問題: AB;BC=1:2である長方形ABCDの外側に、辺ADを一辺とする正三角形ADEをつくります。また、線分ADを直径として直線BCに接する半円弧をΩとします。線分AE、DEの中点をそれぞれM、Nとし、線分BMとΩの交点をPとすると、線分PNの長さが6となりました。このとき五角形ABCDEの面積はいくつですか。
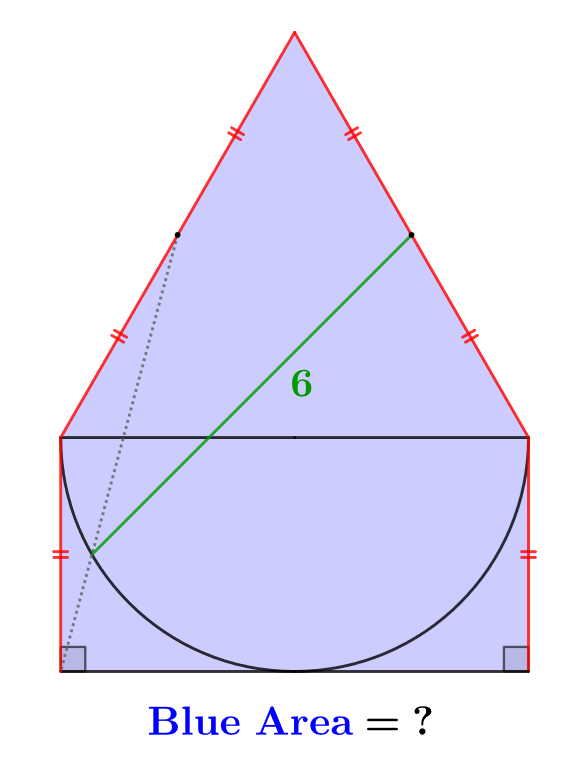
解答: 点Mに関して点Bと対称な点をXとすると、対称性からXは点Nに関して点Cと対称な点である。また、三角形XBCは頂角30°、XB=XC=12の二等辺三角形であり、求める面積は三角形XBCの面積に等しいから解答は36。
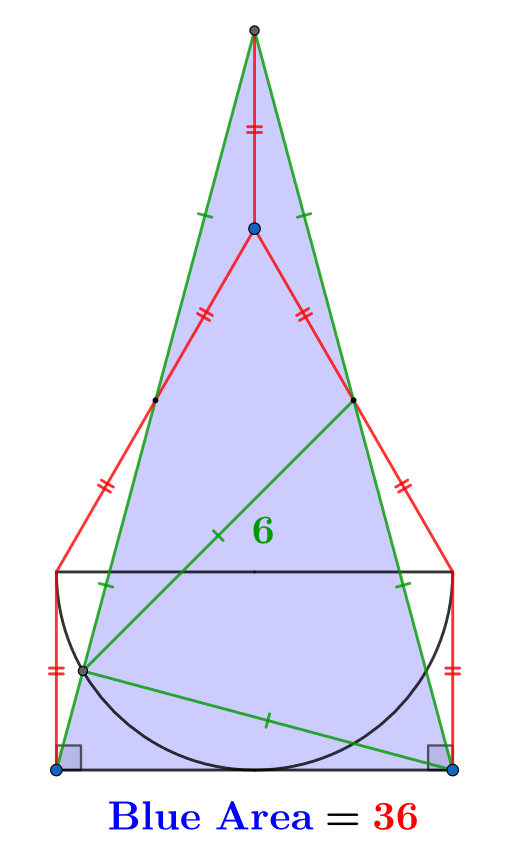
答え: 36
タグ: 等積変形